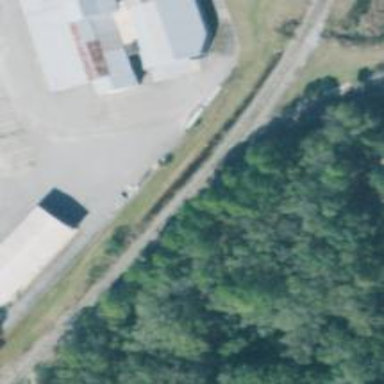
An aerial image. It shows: Abandoned railway spur.